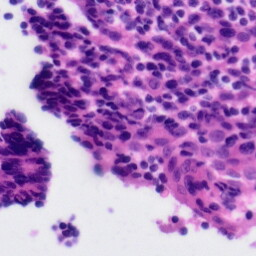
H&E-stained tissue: Tonsil